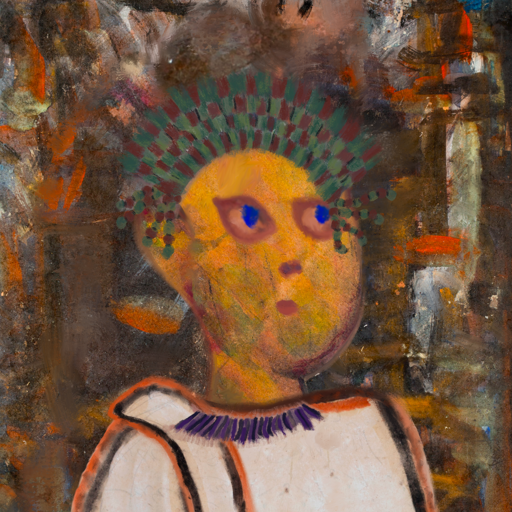
Background: GypsyQueen, Head And Neck Side: Gypsy_Mother, Face Side: Mother_And_Son_Mother, Bust: Roy_Bahadur, Hair Side: Blank, Head Accessory: After_Raid_Crown, Second Necklace: Blank, Necklace: HillGirl, Baby: Blank